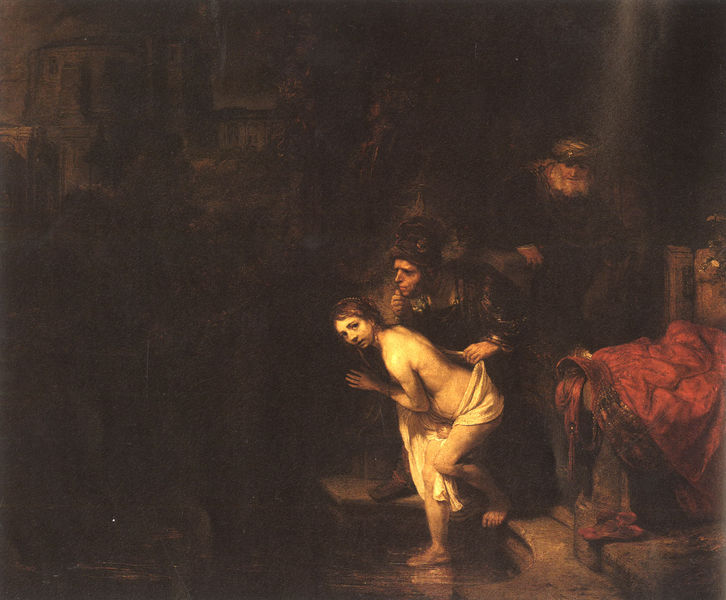
Titel: Susanna im Bade, von den beiden Alten überrascht
Künstler: Harmensz van Rijn Rembrandt
Institution: Berlin, Staatliche Museen zu Berlin, Preußischer Kulturbesitz
Schlagwörter: akt, dunkel, gemälde, haut, mann, nackt, rubens, schatten, umhang, wasser, baden, mädchen, braun, frau, kleid, kleider, licht, männer, nacht, schmuck, schwarz, rot, tuch, malerei, bart, jung, alte, architektur, kleidung, rembrandt, häuser, gold, mantel, höhle, perlen, kopfbedeckung, kuppel, bad, rüstung, taufe, turban, bathseba, spanner, susanna, alte männer, verängstigt, gaffen, gaffer, hell-dunkel-malerei, schüchterm